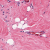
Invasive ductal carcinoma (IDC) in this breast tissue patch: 0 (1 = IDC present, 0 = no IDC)